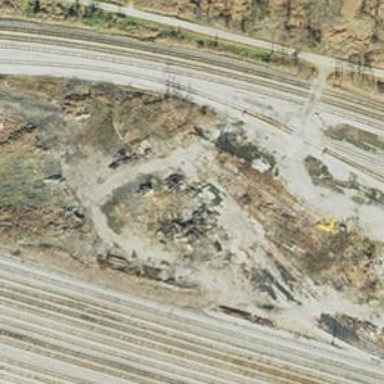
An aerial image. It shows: Railway yard used for manifest purposes.